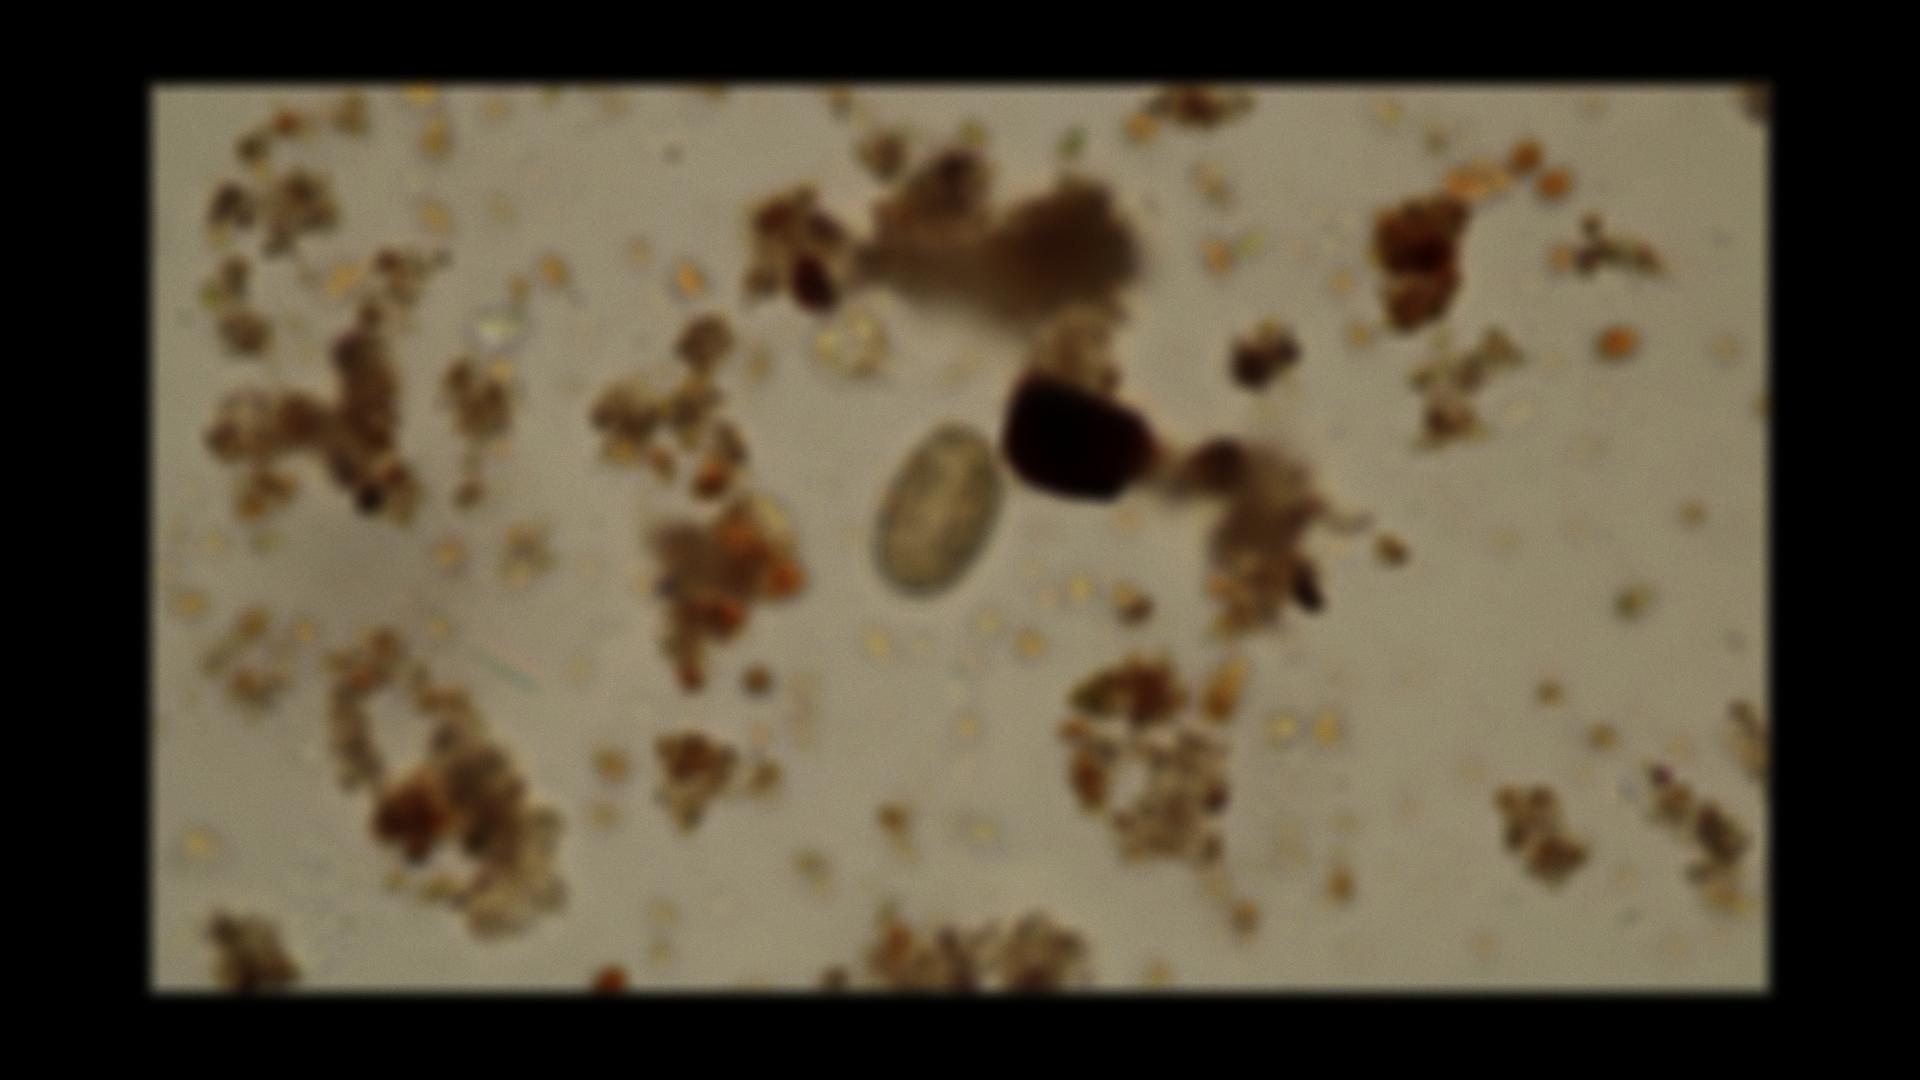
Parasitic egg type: Hookworm egg